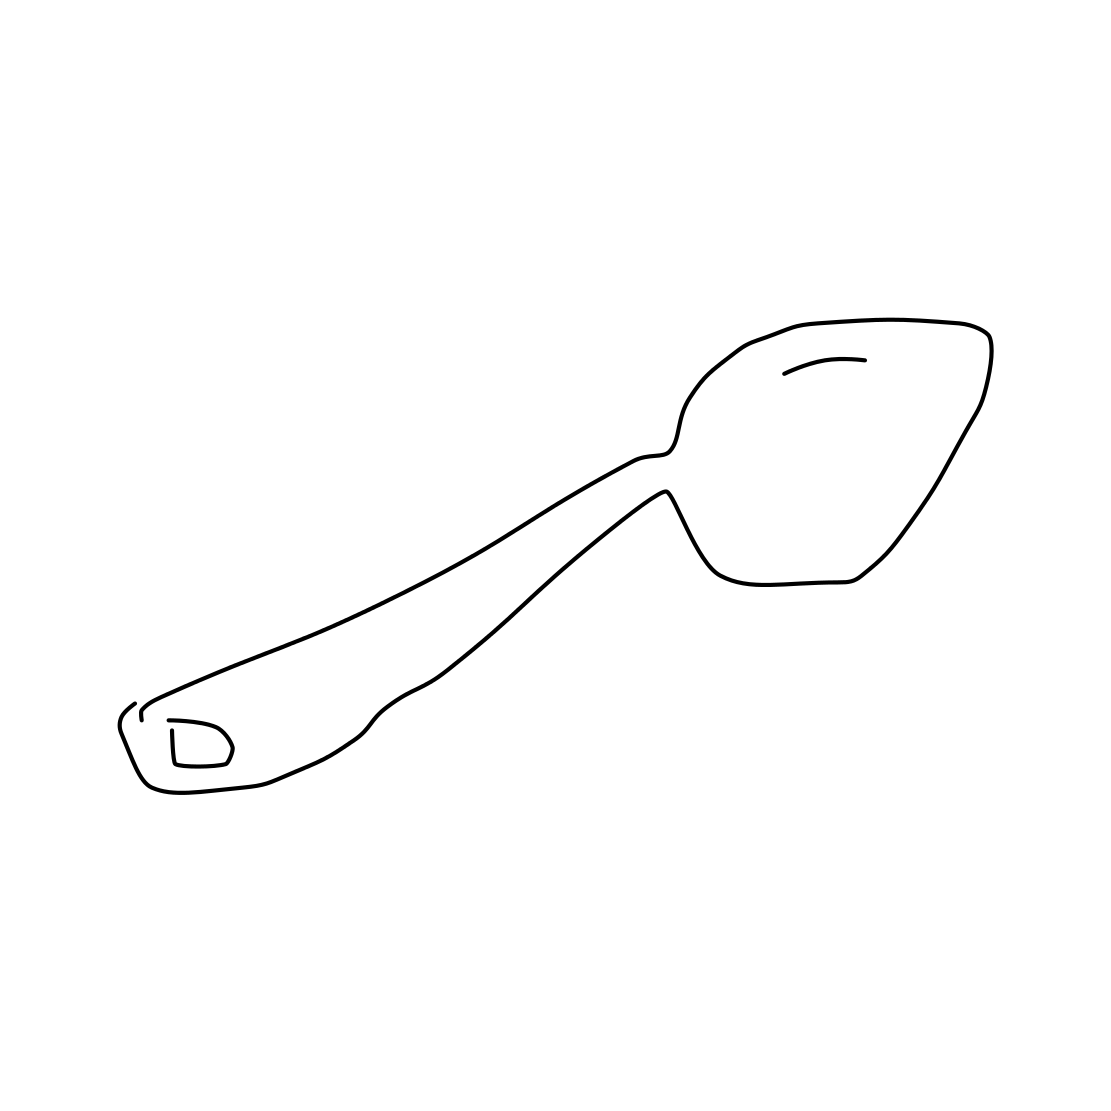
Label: spoon